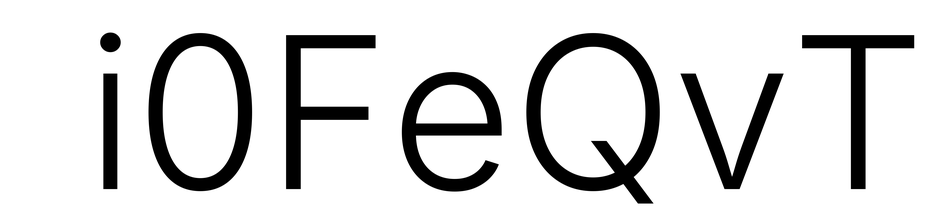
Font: Inter_Light